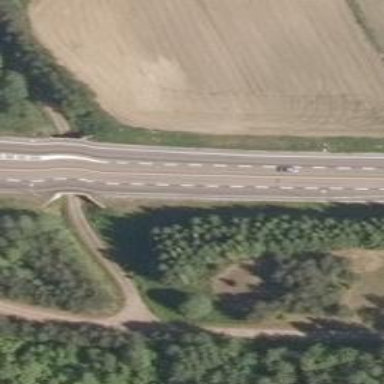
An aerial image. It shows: Asphalt trunk motorway.